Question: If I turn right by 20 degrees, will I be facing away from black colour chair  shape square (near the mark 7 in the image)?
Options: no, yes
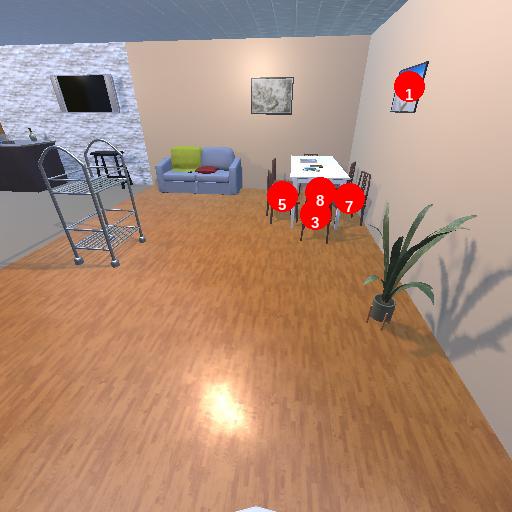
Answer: no